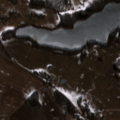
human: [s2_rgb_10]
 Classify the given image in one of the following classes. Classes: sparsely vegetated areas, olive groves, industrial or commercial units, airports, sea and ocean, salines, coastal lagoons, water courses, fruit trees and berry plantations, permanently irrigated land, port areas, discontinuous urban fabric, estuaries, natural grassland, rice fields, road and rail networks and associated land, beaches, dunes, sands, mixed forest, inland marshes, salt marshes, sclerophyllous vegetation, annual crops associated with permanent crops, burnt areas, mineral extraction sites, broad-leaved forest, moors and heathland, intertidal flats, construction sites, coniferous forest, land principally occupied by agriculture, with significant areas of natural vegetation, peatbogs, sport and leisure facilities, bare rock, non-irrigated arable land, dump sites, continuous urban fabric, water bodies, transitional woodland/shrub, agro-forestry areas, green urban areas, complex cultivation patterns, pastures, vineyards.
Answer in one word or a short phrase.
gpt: non-irrigated arable land, pastures, complex cultivation patterns, land principally occupied by agriculture, with significant areas of natural vegetation, coniferous forest, water bodies